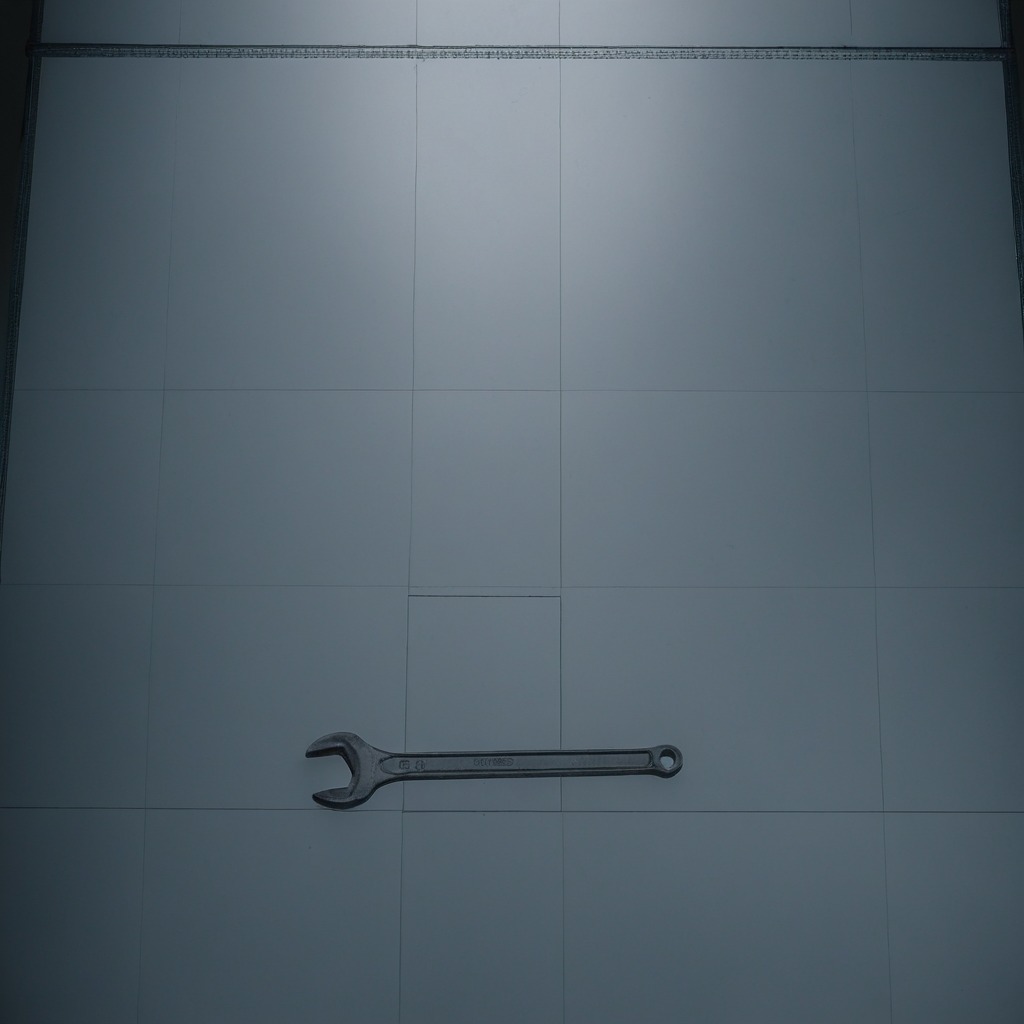
A wrench is lying on a toolbox surface in an airplane hangar workshop.